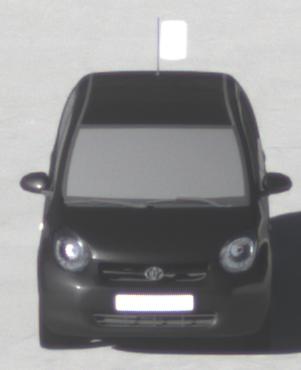
Make: Toyota
Model: Passo
Detailed model: Toyota Passo X Yururi
Model produced from: 2010
Model produced until: 2016
Doors: 5
Color: black
Road condition: dry road
Daytime: morning or afternoon
Contrast: high contrast